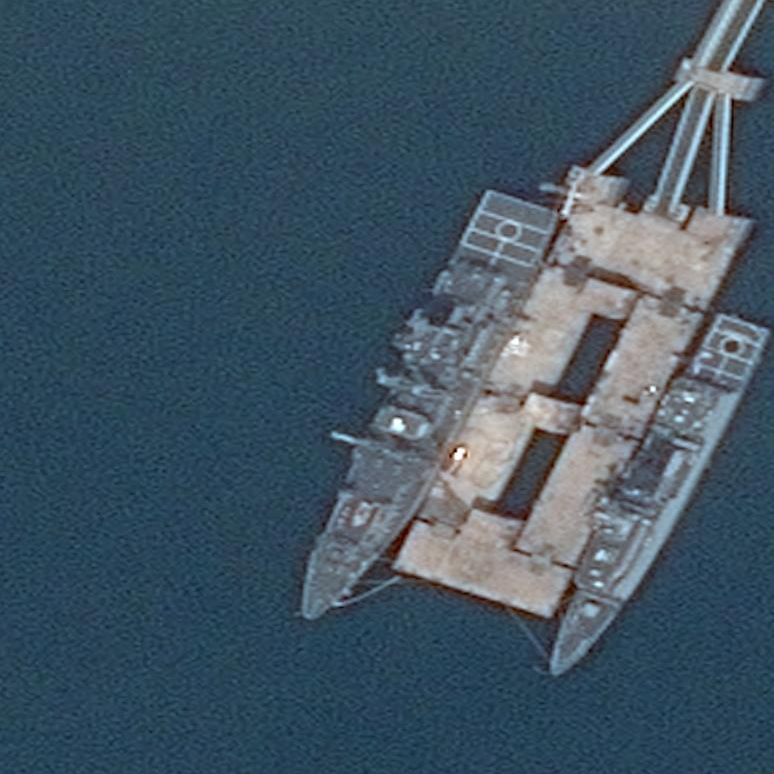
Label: destroyer